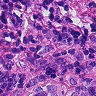
Metastatic tissue present: yes